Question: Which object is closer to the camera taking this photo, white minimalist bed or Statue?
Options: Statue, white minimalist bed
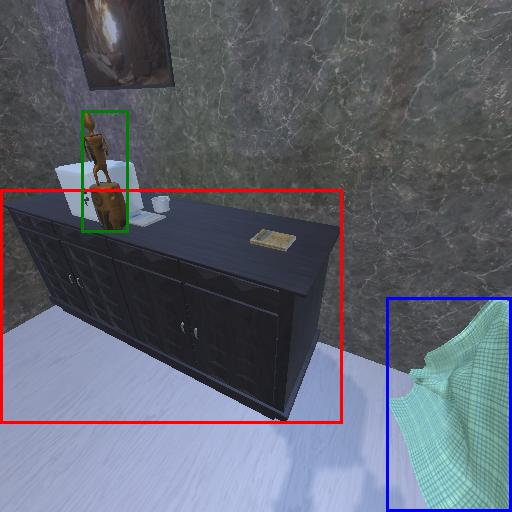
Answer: Statue